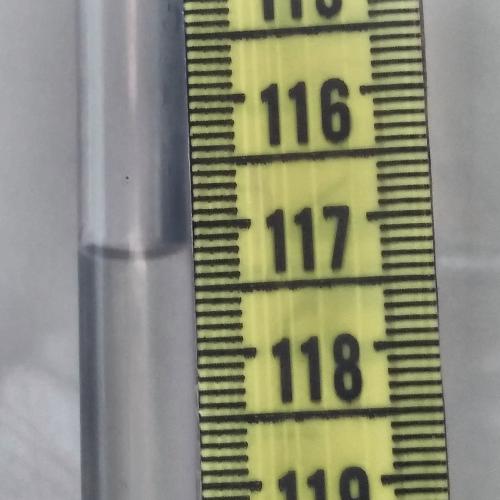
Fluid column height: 117.2 cm